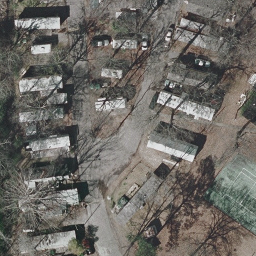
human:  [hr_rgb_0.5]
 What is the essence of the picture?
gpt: mobile home park